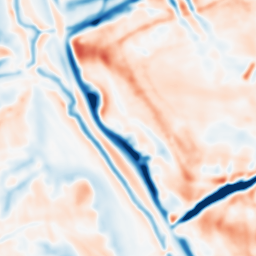
Category: multiscale
Decomposition family: dog_multiscale
Decomposition parameters: sigma_ratio: 1.6
n_scales: 3
base_sigma: 2
Upsampling method: quintic
Upsampling parameters: scale: 8
Upsampling scale: 8